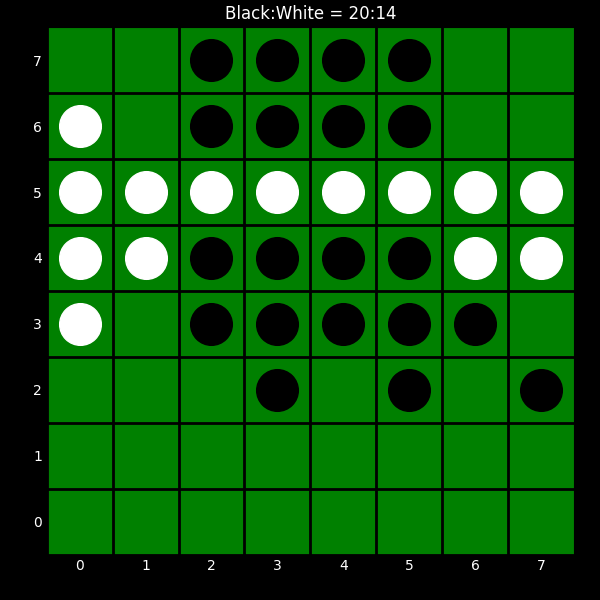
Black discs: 20
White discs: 14